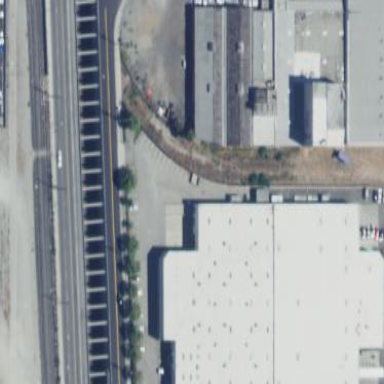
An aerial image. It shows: Warehouse.